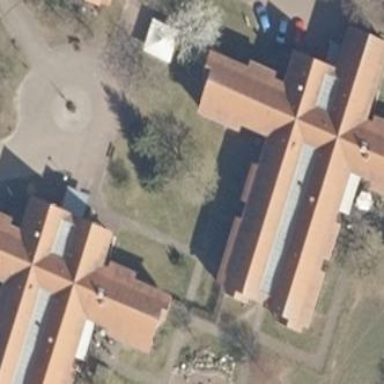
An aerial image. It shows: Nursing home building.